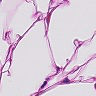
Metastatic tissue present: no